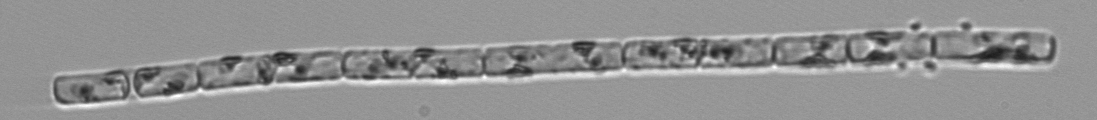
Label: Guinardia_delicatula